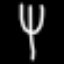
Label: fork